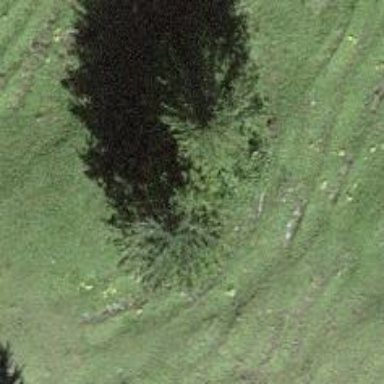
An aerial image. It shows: Single tag "natural: tree."